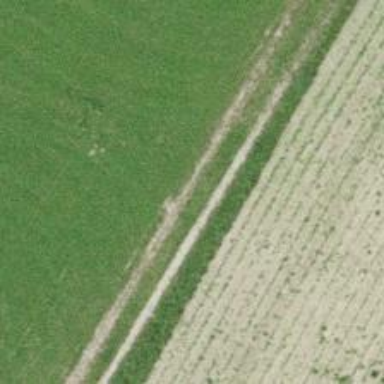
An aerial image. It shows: Dirt track with grade 5 tracktype.